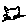
Label: cat